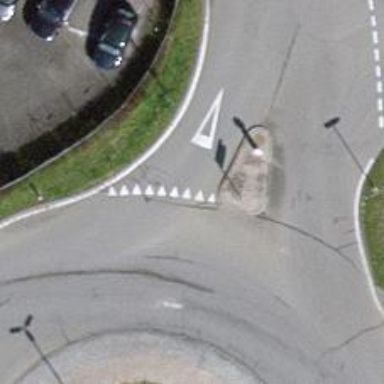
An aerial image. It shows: Road with "give way" sign.